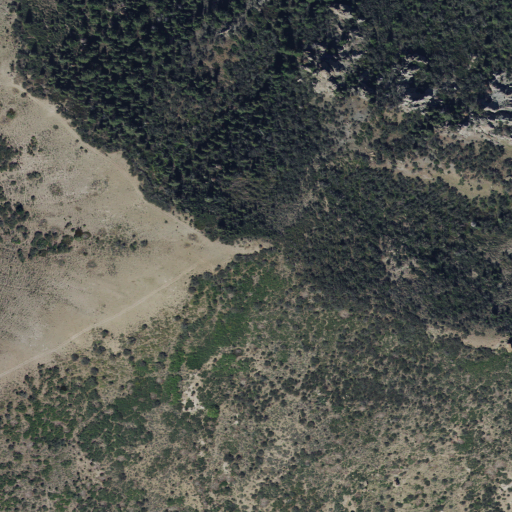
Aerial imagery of mountain in Utah named Showalter Mountain containing evergreen forest, shrub, and deciduous forest